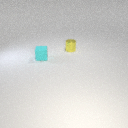
small yellow metal cylinder behind small cyan rubber cube